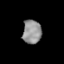
Tissue: lung
Cell type: Epithelial cells
Senescence score: 0.1094
Nuclear area (px): 440
Mean DAPI intensity: 145.314